Field crop: maize
Growth stage: 2
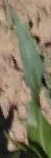
Species: maize